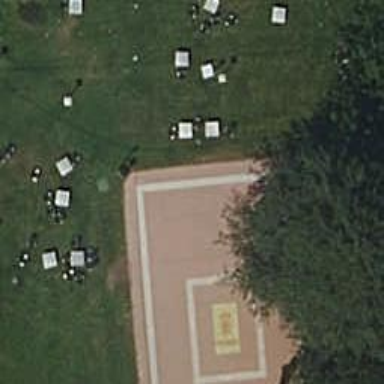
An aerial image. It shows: Picnic site for tourists.